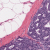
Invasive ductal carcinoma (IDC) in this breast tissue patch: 0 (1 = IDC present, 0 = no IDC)